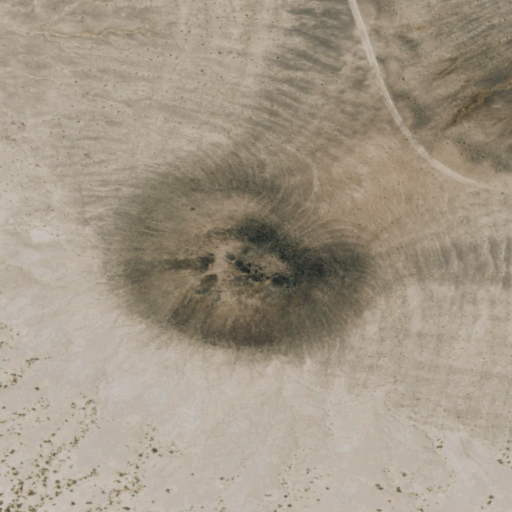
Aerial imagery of mountain in Nevada named Finley Butte containing shrub, grassland, and barren land